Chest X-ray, AP view. Patient: 14 years old, sex F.
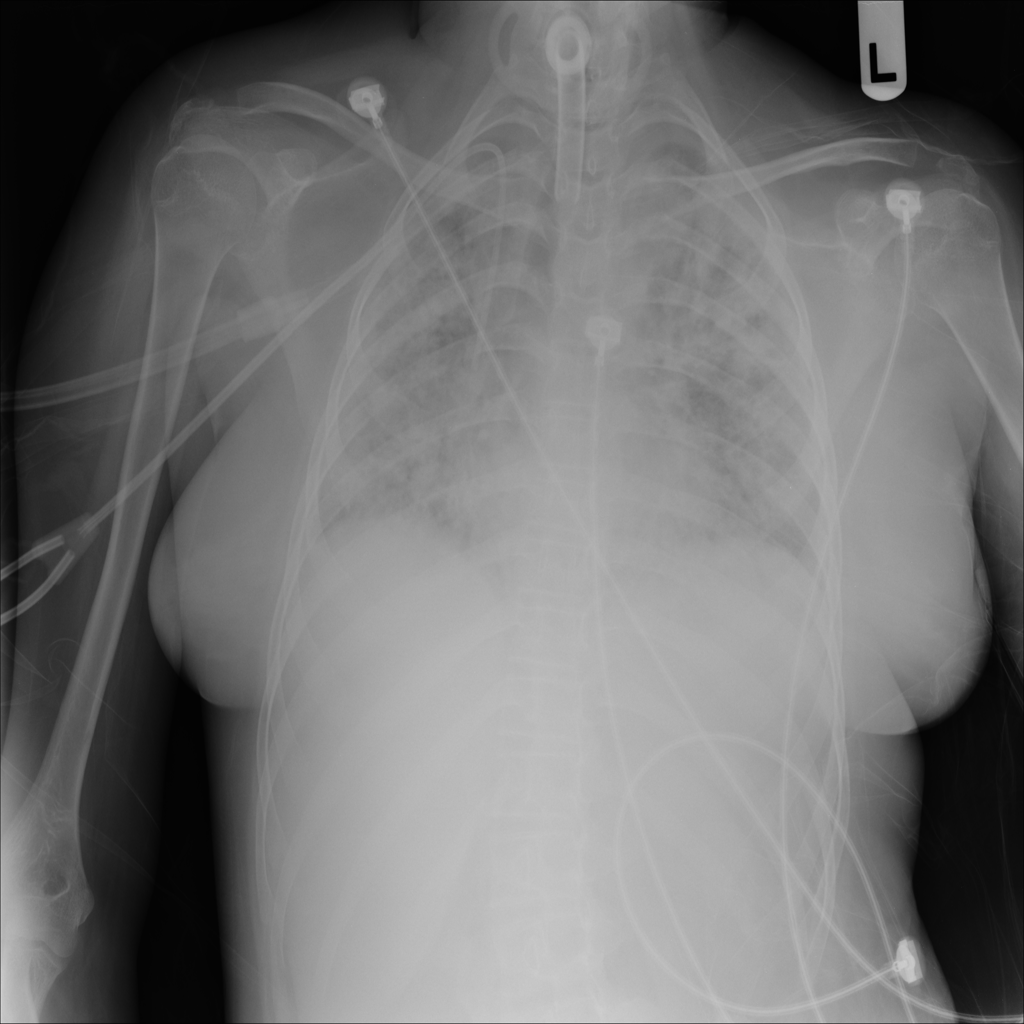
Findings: Consolidation, Infiltration